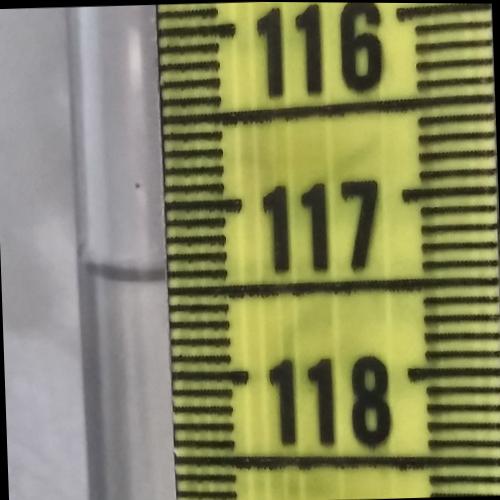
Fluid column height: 117.4 cm